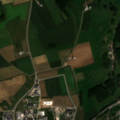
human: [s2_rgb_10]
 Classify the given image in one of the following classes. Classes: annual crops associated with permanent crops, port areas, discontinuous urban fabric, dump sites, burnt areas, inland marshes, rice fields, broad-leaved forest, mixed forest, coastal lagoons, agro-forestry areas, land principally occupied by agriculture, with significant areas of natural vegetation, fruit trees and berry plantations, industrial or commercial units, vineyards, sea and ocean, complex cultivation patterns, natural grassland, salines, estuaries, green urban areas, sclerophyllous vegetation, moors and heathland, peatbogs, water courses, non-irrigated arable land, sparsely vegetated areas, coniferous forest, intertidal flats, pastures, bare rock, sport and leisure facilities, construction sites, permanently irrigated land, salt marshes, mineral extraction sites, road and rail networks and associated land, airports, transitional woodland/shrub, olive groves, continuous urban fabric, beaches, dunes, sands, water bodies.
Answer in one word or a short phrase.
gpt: discontinuous urban fabric, industrial or commercial units, non-irrigated arable land, complex cultivation patterns, land principally occupied by agriculture, with significant areas of natural vegetation, broad-leaved forest